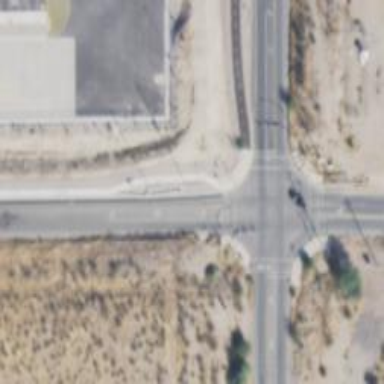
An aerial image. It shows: Marked crossing on the road.